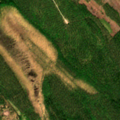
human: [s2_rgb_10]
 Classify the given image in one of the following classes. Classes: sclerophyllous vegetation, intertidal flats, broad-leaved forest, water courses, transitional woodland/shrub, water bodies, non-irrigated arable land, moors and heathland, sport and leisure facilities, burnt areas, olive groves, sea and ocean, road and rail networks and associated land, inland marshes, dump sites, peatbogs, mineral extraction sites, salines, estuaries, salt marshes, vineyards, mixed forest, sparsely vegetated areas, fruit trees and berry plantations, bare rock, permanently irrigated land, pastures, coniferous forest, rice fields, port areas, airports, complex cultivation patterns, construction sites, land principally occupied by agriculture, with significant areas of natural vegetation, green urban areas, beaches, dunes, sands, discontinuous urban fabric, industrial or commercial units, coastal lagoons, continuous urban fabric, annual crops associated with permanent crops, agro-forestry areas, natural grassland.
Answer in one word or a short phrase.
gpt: coniferous forest, transitional woodland/shrub, peatbogs